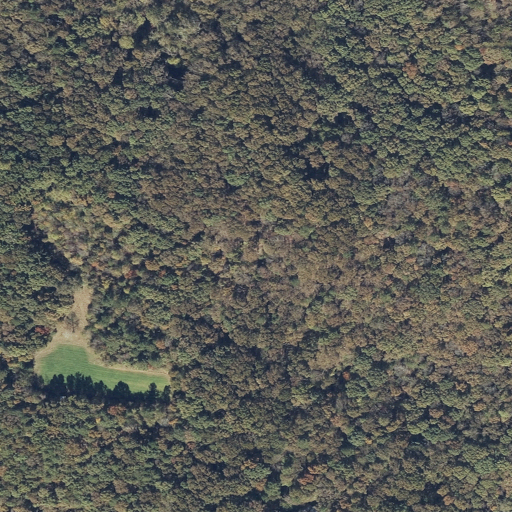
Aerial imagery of mountain in Alabama named Bell Quarter Hill containing deciduous forest and pasture